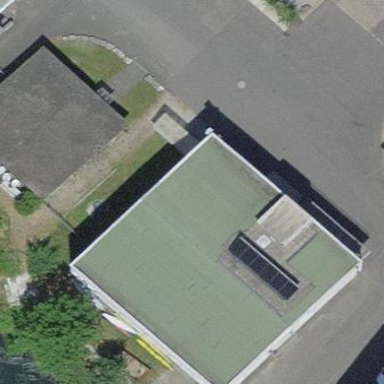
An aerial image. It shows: Office building.